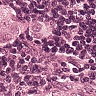
Metastatic tissue present: yes